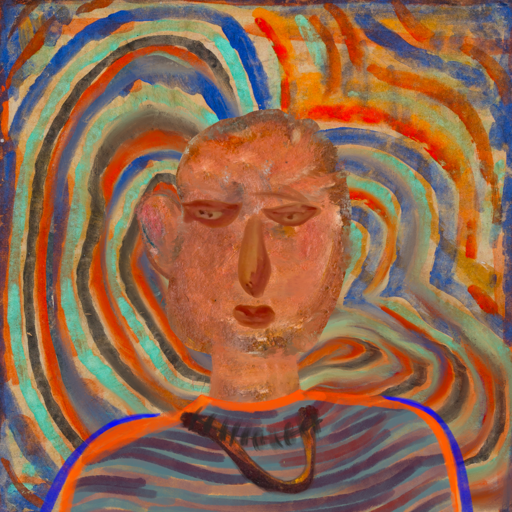
Background: Sisters, Head And Neck Front: Boggyland, Face Front: Pious_Lady, Bust: Experience, Hair Front: Blank, Head Accessory: Blank, Second Necklace: Comrade, Necklace: In_The_Sun, Baby: Blank